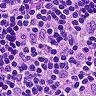
Metastatic tissue present: no